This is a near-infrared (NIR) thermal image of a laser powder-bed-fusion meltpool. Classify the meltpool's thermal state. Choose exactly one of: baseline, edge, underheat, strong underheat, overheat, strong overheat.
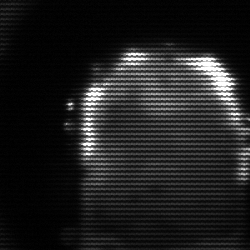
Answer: baseline